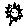
Label: sun